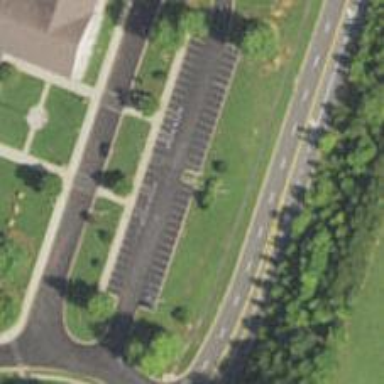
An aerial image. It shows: Parking space.